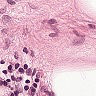
Metastatic tissue present: no